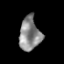
Tissue: prostate
Cell type: T cells
Senescence score: 0.3437
Nuclear area (px): 686
Mean DAPI intensity: 137.869